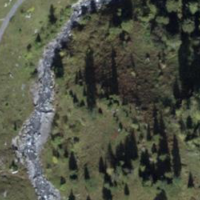
EUNIS habitat code: 23
Species observed at this site:
Zygaena filipendulae